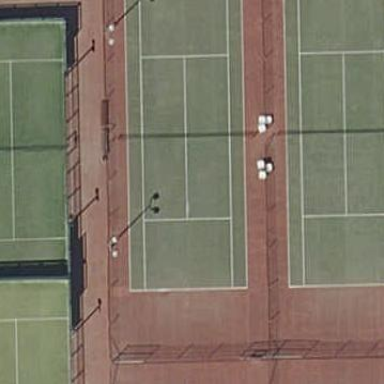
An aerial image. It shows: Tennis court on pitch.